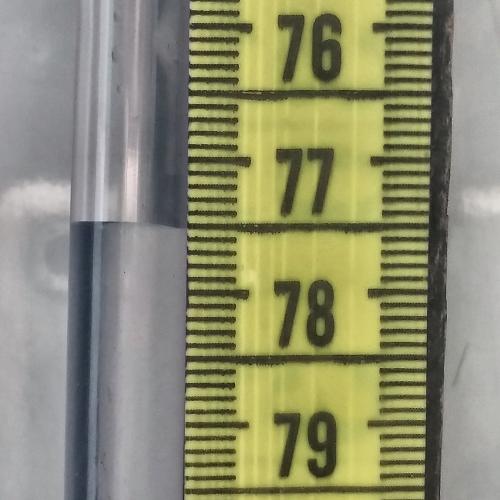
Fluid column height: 77.5 cm